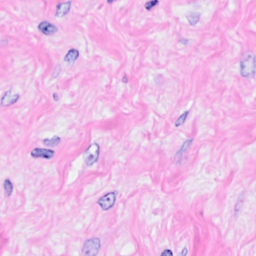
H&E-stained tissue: Breast